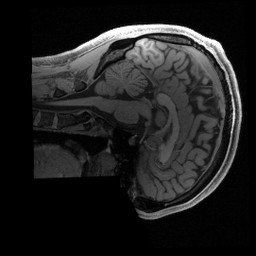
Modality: T1w
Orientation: sagittal
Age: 24
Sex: male
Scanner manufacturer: siemens
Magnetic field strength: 3 T
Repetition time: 2.4 s
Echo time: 0.00222 s